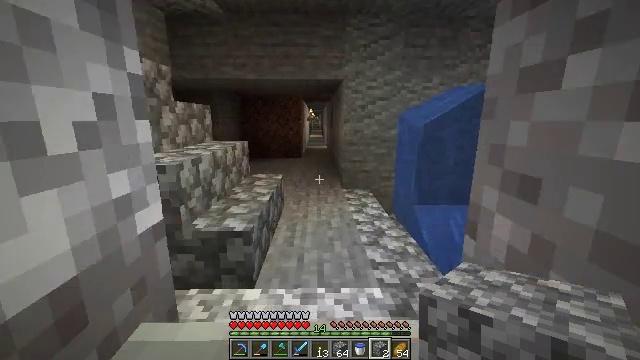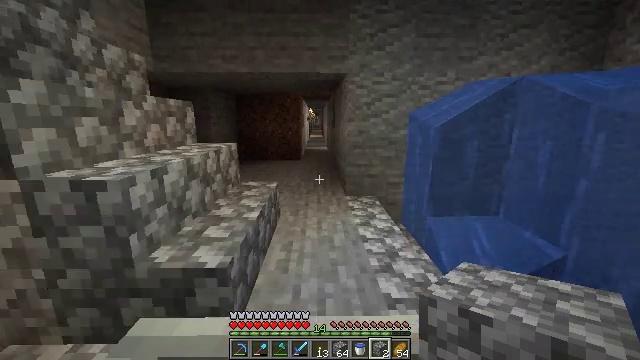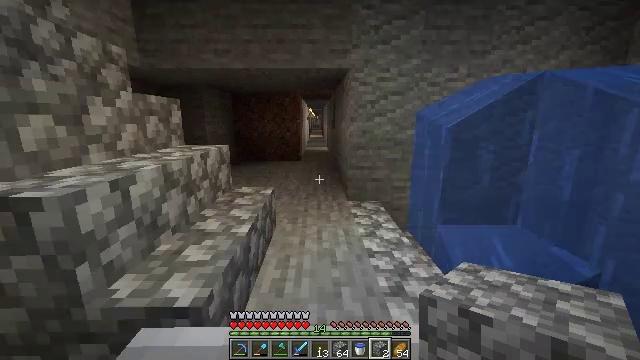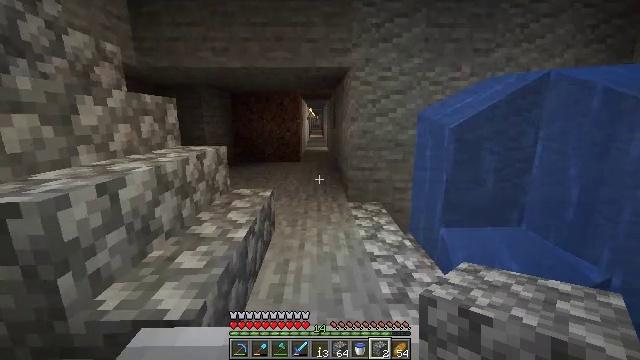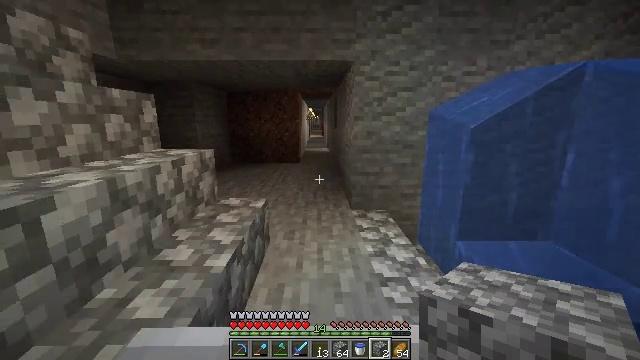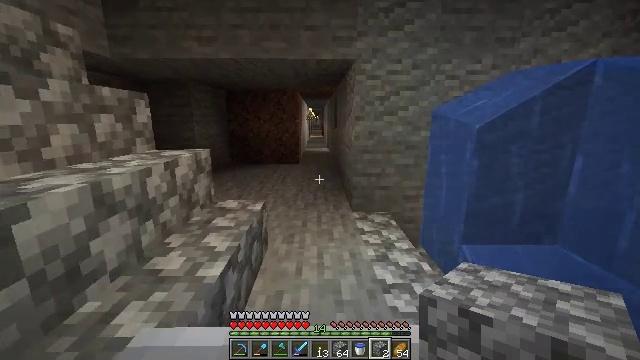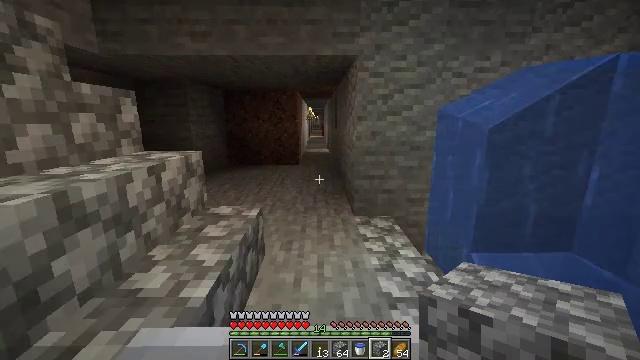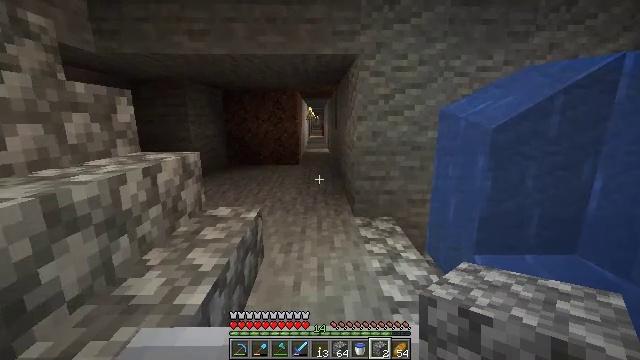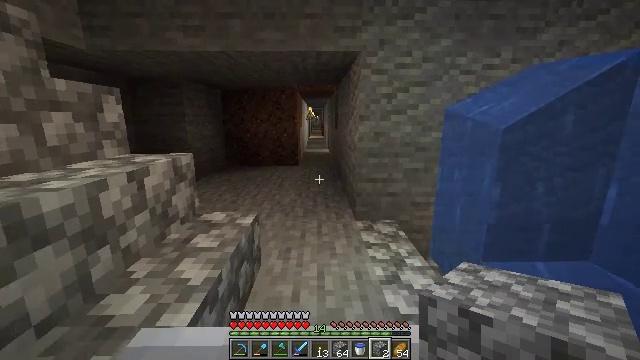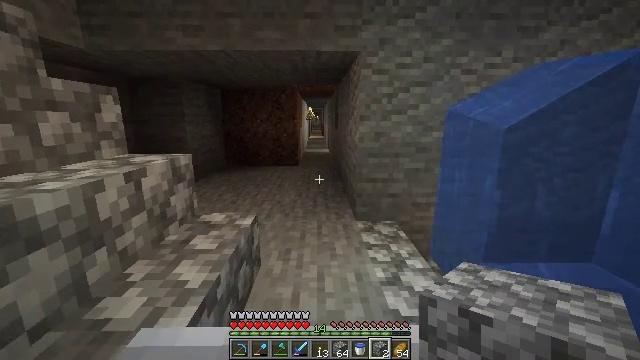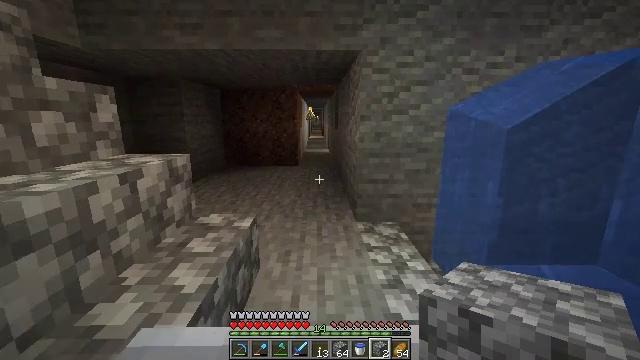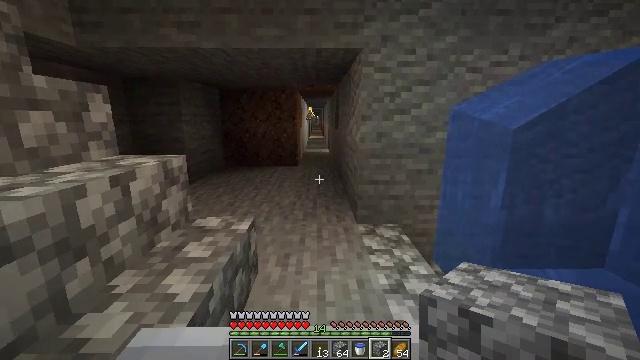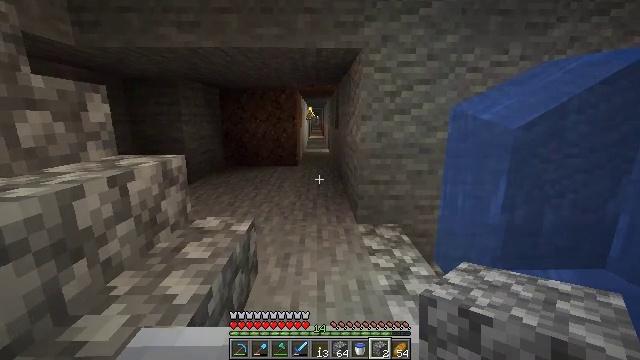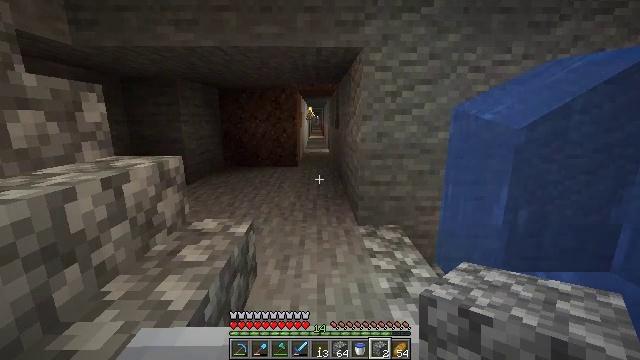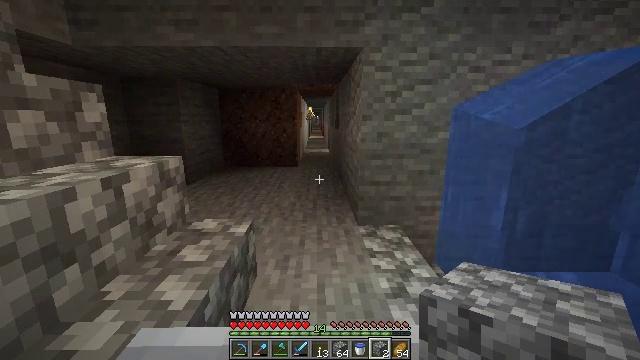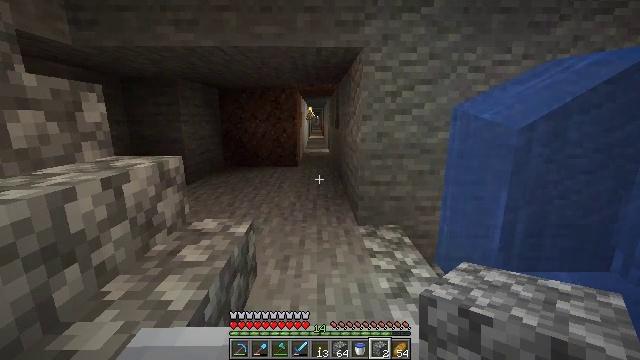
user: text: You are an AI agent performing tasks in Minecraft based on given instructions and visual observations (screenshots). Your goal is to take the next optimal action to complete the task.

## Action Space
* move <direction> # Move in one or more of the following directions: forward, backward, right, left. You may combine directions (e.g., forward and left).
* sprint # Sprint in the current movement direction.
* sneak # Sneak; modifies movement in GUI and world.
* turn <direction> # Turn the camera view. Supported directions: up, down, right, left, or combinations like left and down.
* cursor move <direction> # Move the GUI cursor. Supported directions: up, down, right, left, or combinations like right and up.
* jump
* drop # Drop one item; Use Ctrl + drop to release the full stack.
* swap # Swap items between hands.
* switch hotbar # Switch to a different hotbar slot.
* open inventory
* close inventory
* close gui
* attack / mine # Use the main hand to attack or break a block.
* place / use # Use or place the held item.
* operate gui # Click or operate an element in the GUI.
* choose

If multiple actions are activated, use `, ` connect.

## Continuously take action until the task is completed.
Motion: motion action
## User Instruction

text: Drop an iron nugget.
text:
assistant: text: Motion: no_op
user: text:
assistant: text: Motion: no_op
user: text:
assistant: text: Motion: no_op
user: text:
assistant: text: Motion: no_op
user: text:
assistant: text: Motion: no_op
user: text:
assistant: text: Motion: no_op
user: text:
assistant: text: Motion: no_op
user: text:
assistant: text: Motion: no_op
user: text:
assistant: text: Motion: no_op
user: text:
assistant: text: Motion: no_op
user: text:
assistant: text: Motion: no_op
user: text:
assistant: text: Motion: no_op
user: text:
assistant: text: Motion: no_op
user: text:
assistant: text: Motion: no_op
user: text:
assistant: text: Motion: no_op
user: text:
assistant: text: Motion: no_op
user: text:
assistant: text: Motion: no_op
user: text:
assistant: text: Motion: no_op
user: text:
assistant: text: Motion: no_op
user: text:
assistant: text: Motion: no_op
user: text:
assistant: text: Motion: no_op
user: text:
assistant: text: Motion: no_op
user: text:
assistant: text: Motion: no_op
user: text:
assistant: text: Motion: no_op
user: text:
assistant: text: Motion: no_op
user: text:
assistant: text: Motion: no_op
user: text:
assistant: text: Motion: no_op
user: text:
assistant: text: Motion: no_op
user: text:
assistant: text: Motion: no_op
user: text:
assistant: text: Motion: no_op